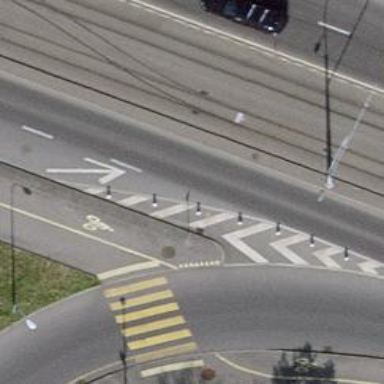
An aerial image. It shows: Asphalt sidewalk next to cycleway.